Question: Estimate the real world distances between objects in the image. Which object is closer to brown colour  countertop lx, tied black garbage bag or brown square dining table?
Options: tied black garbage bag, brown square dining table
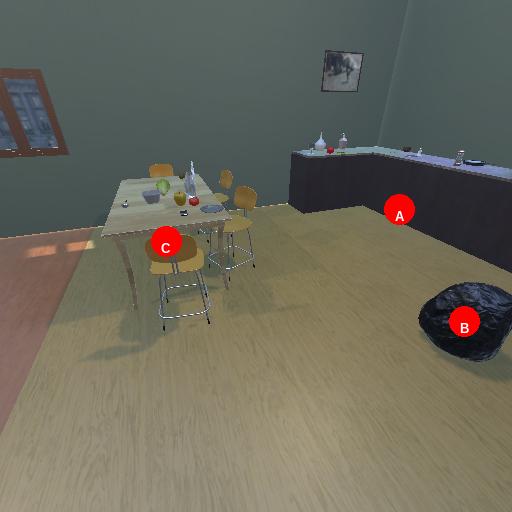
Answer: tied black garbage bag